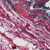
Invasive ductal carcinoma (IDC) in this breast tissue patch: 0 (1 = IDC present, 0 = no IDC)